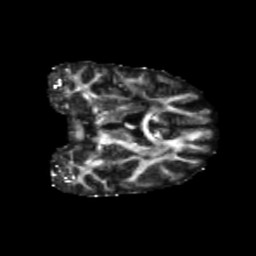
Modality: FA
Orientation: coronal
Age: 50
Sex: female
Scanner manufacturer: siemens
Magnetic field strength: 3 T
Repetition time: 5.47 s
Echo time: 0.0854 s